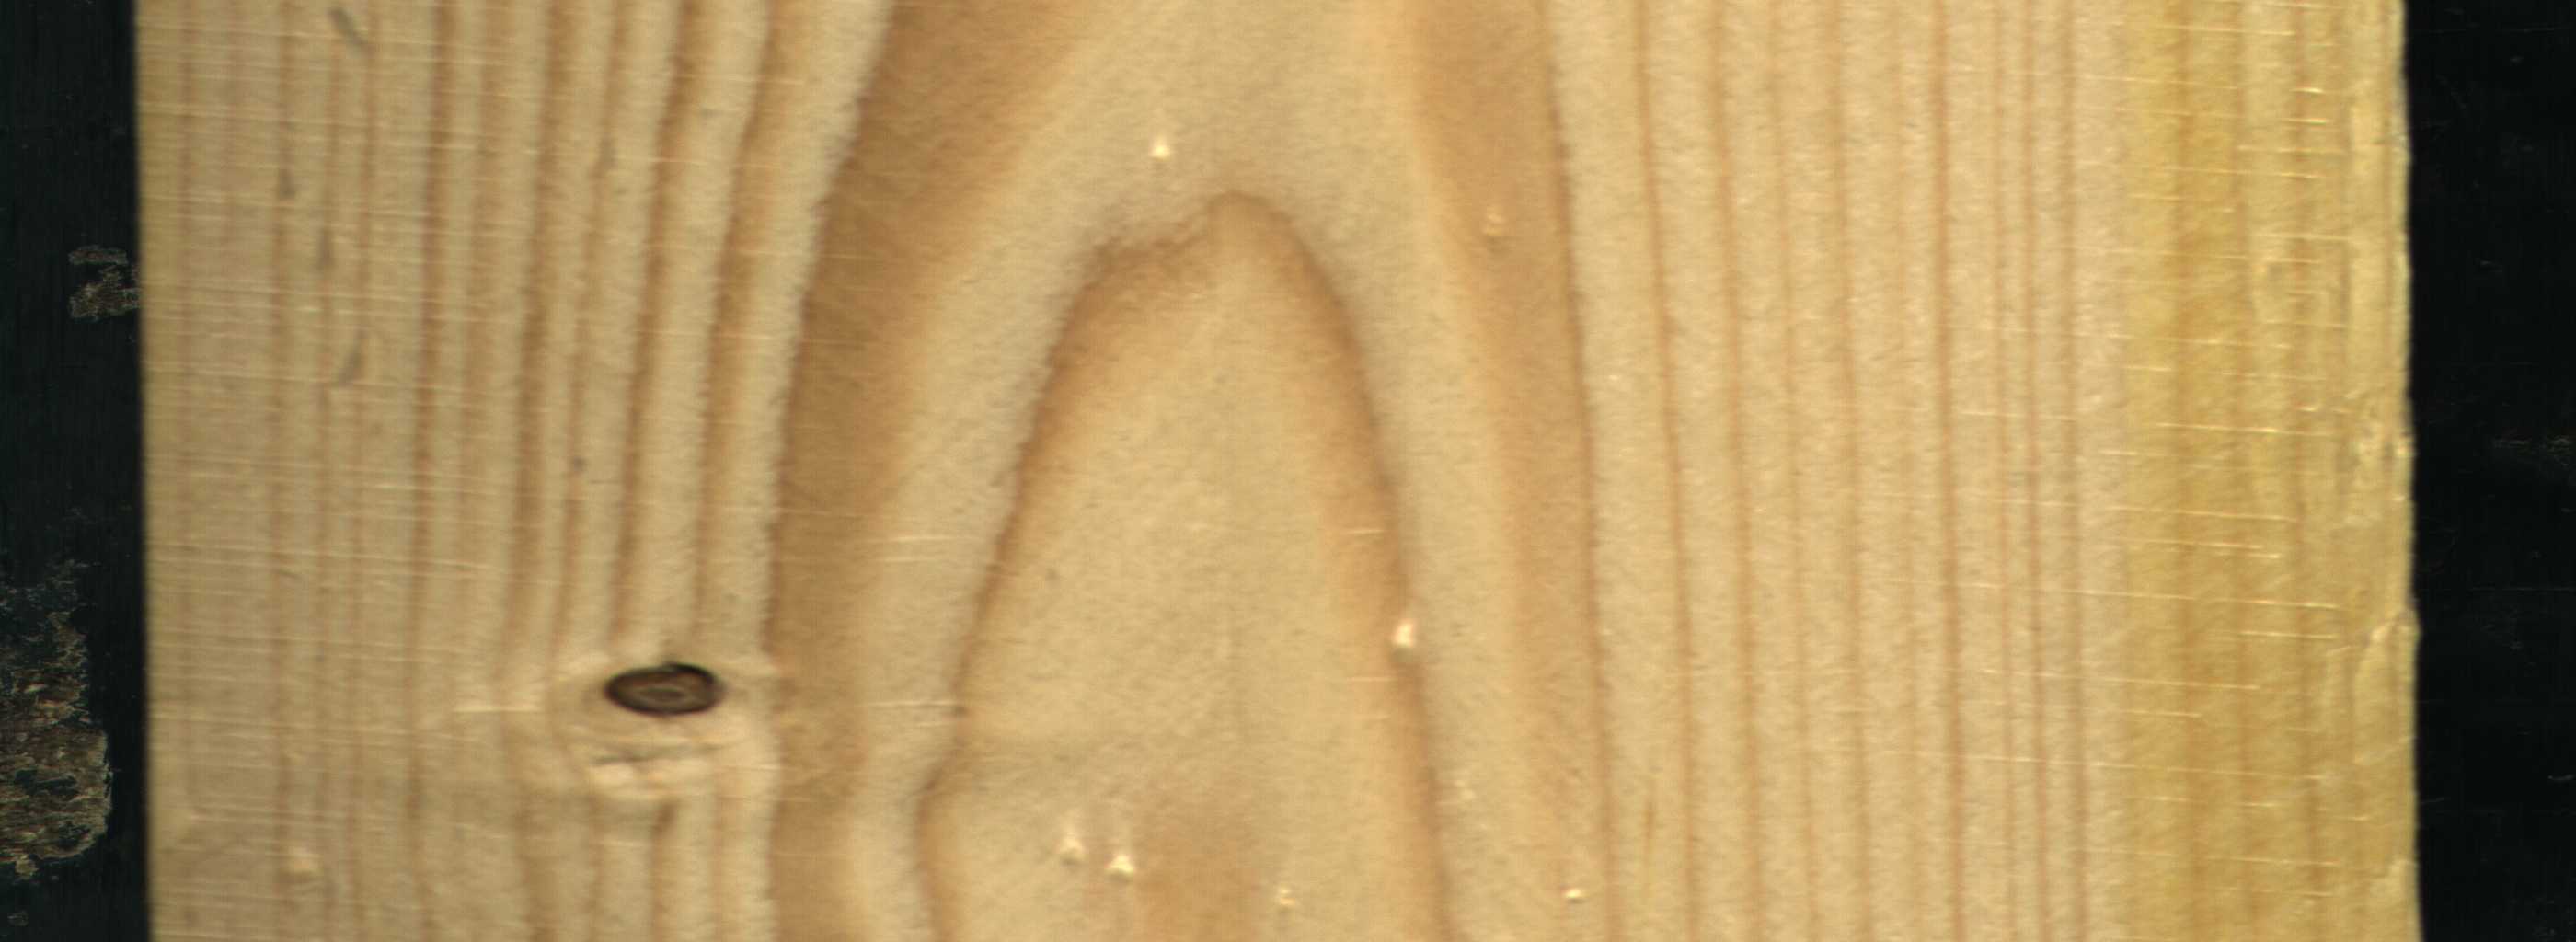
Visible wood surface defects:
Dead_Knot